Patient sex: M
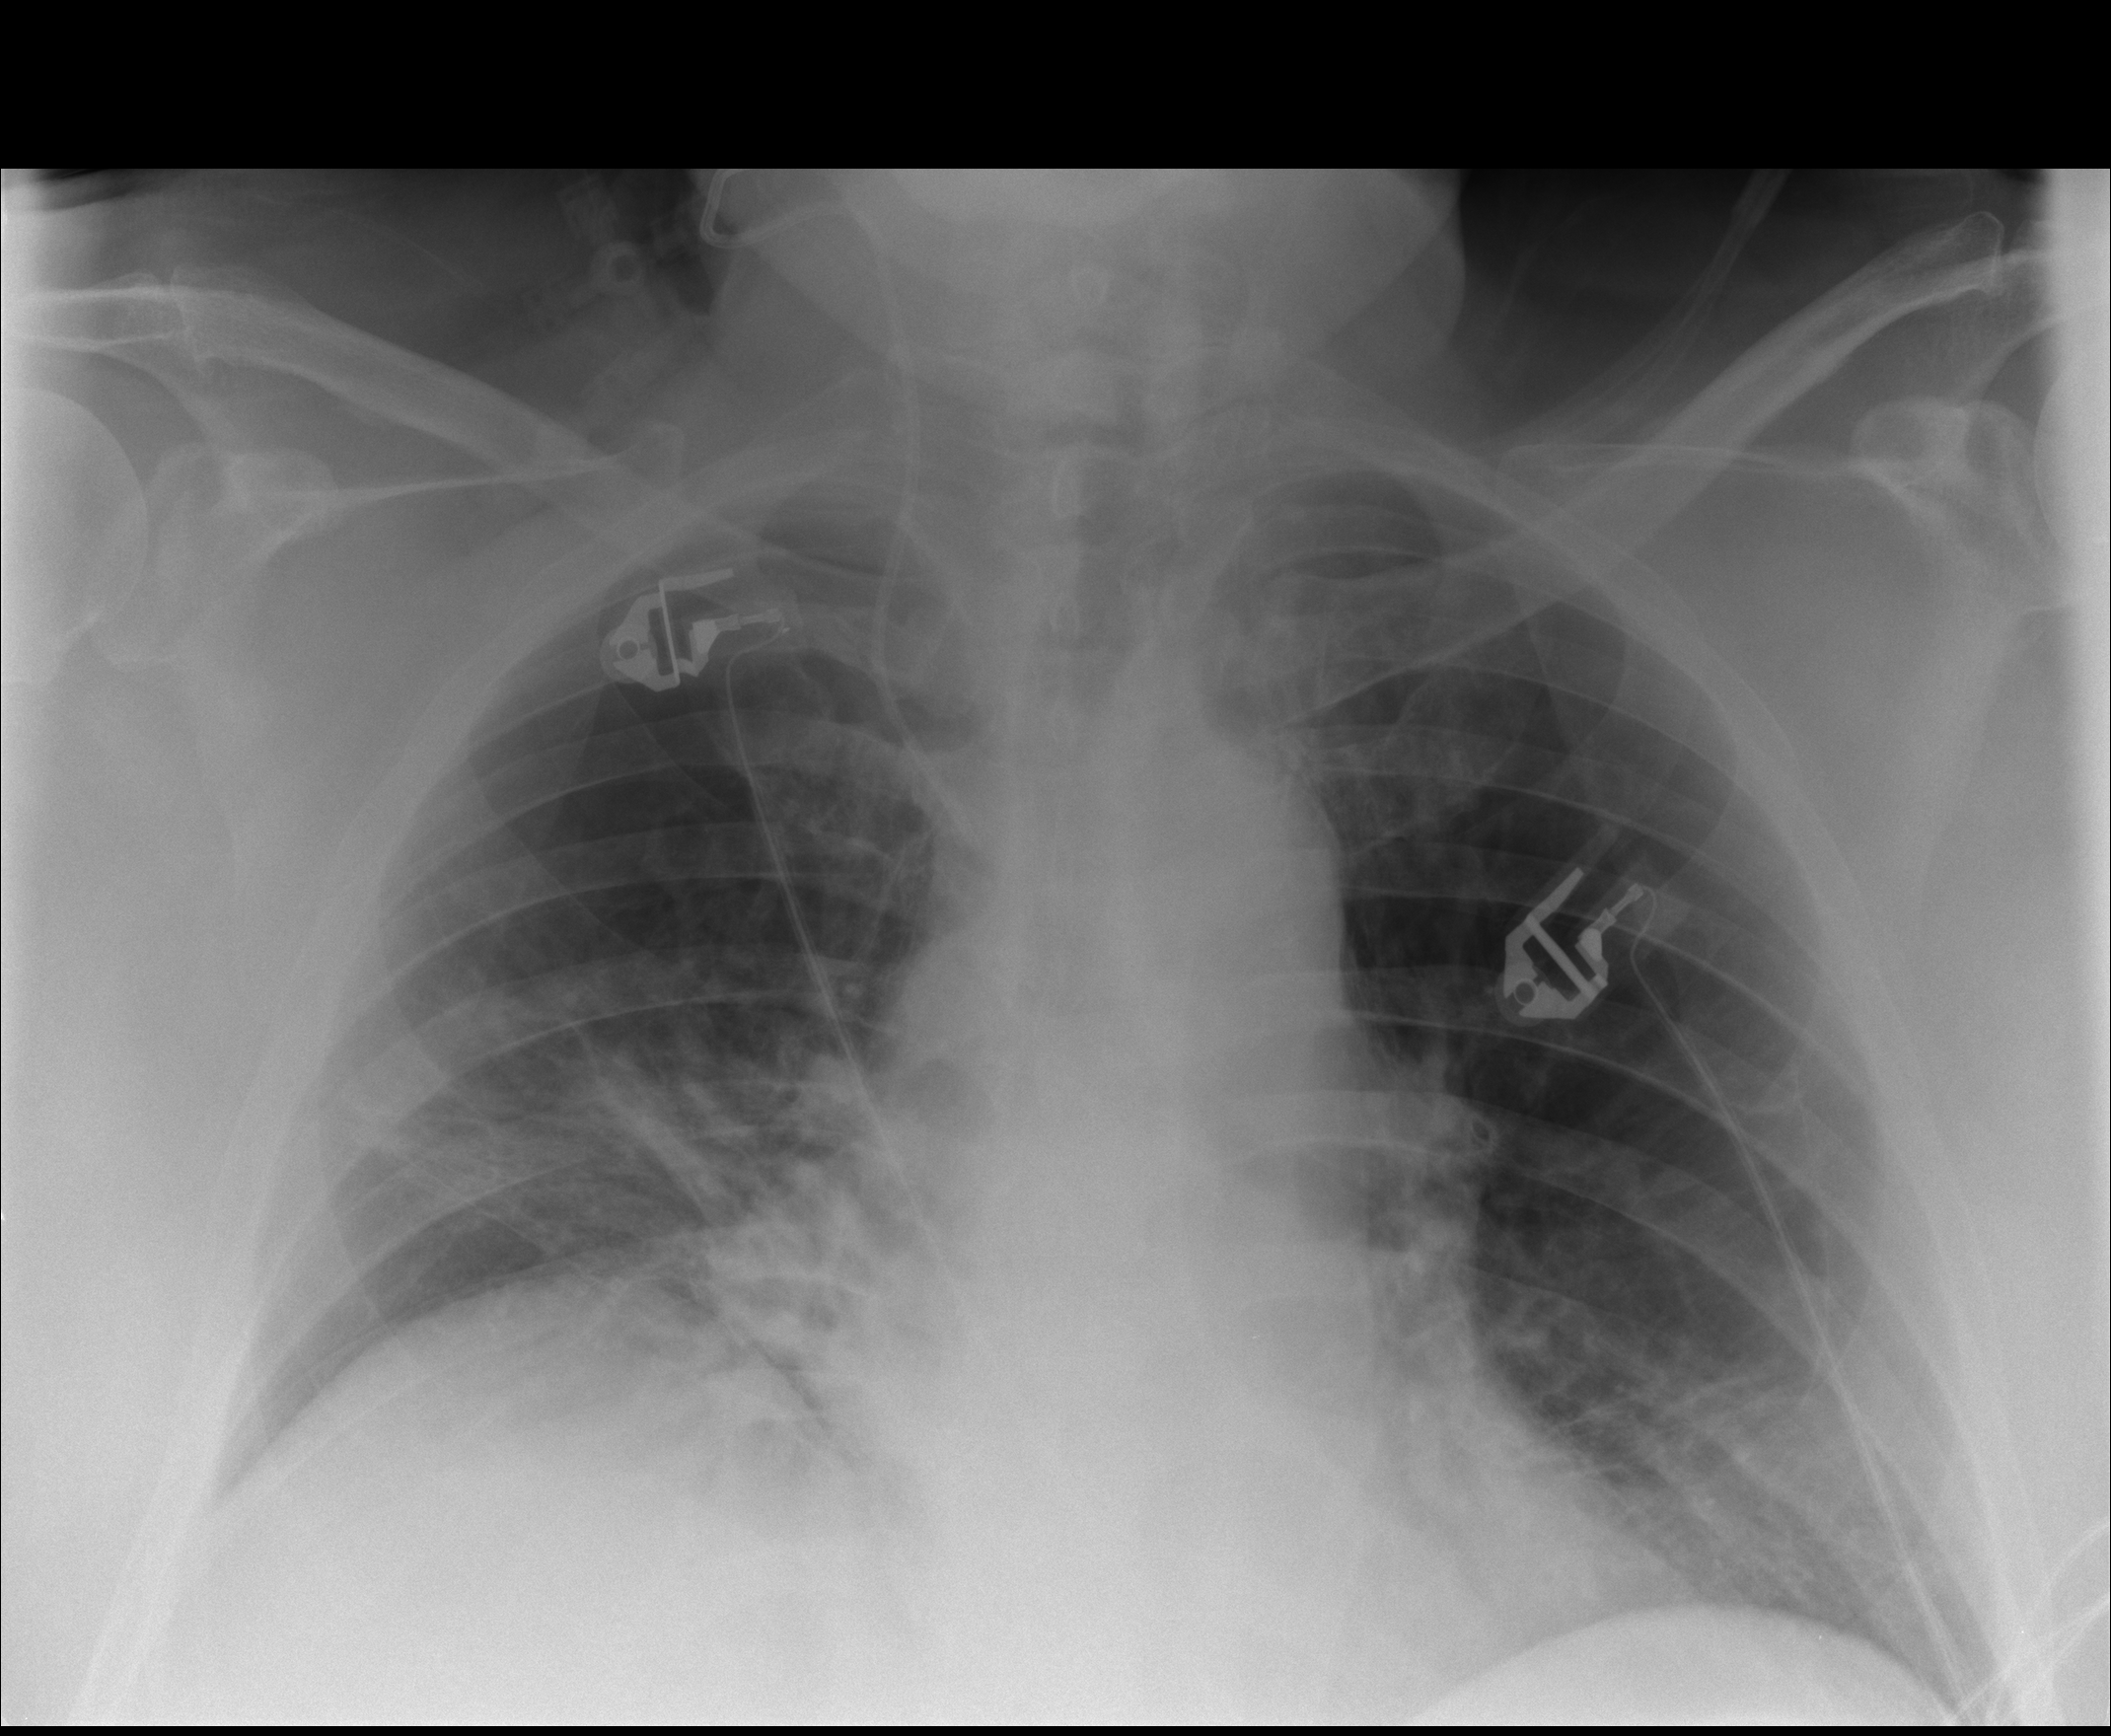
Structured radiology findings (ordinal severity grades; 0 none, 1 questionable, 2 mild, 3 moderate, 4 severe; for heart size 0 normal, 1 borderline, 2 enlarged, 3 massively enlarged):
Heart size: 1
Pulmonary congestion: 2
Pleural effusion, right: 0
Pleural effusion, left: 1
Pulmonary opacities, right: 1
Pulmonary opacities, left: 0
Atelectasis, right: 2
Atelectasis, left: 1